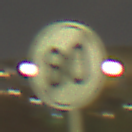
Verkehrszeichen: EndeGeschwindigkeit80
Umgebung: Outdoor, Urban
Tageszeit: Night
Wetter: PartlyCloudy
Licht: Artificial
Jahreszeit: NotSpecified
Kontrast: HighContrast